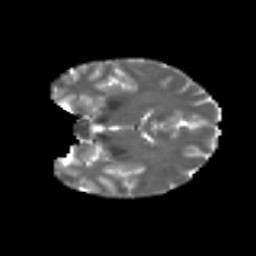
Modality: T2w
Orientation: coronal
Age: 30
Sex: female
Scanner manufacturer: ge
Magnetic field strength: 3 T
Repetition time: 7.8 s
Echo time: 0.0606 s